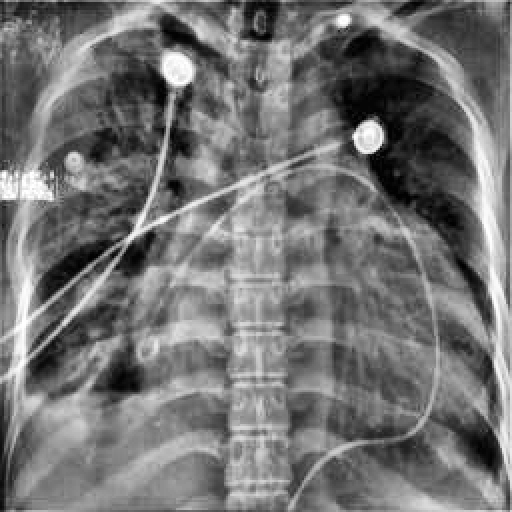
Finding: TUBERCULOSIS